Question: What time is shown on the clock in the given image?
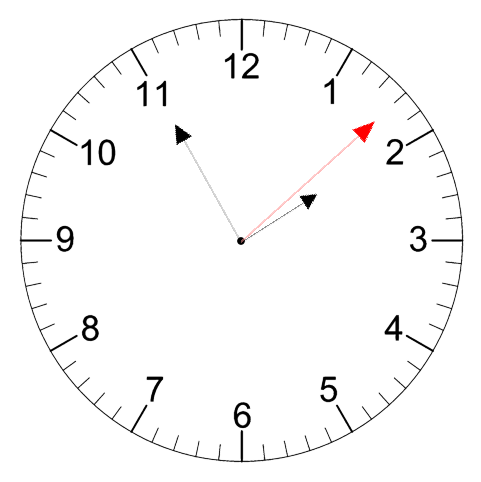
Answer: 01:55:08